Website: lowes
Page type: address-validator
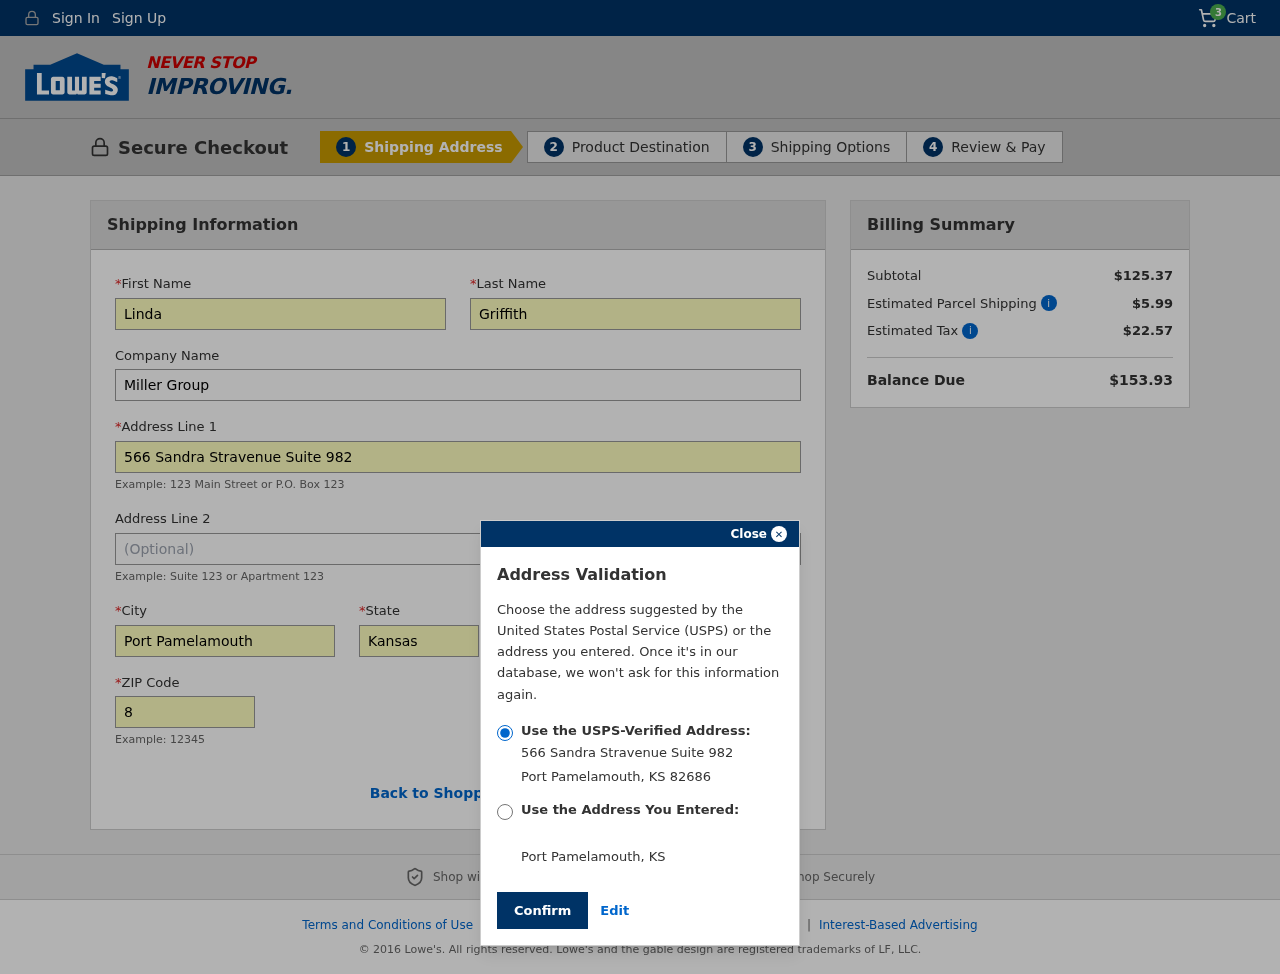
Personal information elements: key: PII_CITY
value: Port Pamelamouth
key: PII_COMPANY
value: Miller Group
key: PII_FIRSTNAME
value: Linda
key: PII_LASTNAME
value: Griffith
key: PII_POSTCODE
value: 82686
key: PII_STATE
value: Kansas
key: PII_STATE_ABBR
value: KS
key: PII_STREET
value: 566 Sandra Stravenue Suite 982
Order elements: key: ORDER_NUM_ITEMS
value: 3
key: ORDER_SUBTOTAL
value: $125.37
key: ORDER_SHIPPING_COST
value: $5.99
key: ORDER_TAX
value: $22.57
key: ORDER_TOTAL
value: $153.93